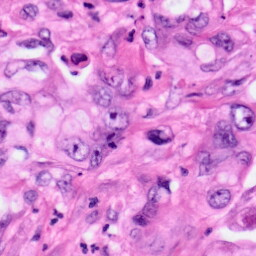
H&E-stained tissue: Pancreatic